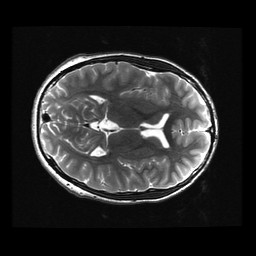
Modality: T2w
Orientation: axial
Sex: male
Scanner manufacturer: ge
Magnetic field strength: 3 T
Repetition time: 5 s
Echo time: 0.1022 s